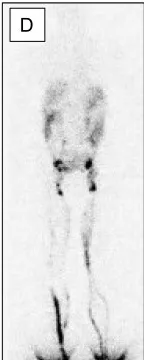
Preoperative findings. No secondary lymphedema is observed in either lower extremity (D).
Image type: radiology (scintigraphy)